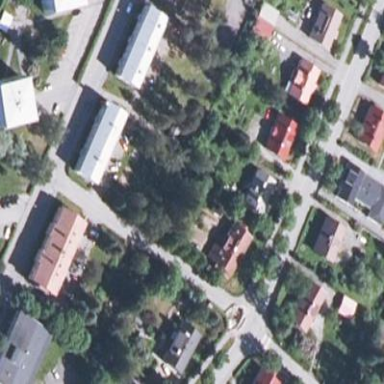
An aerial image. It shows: Kindergarten.